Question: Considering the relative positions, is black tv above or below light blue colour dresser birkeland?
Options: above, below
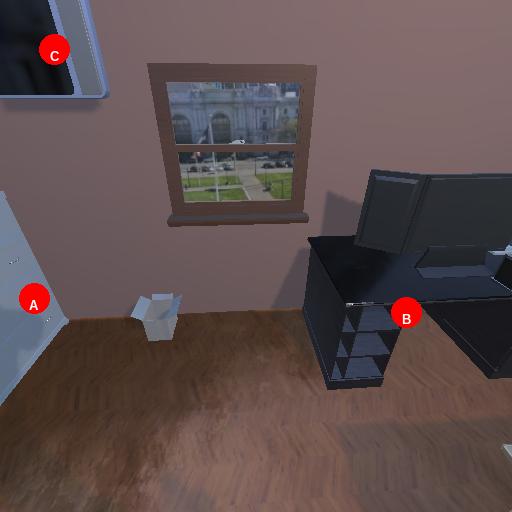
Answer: above